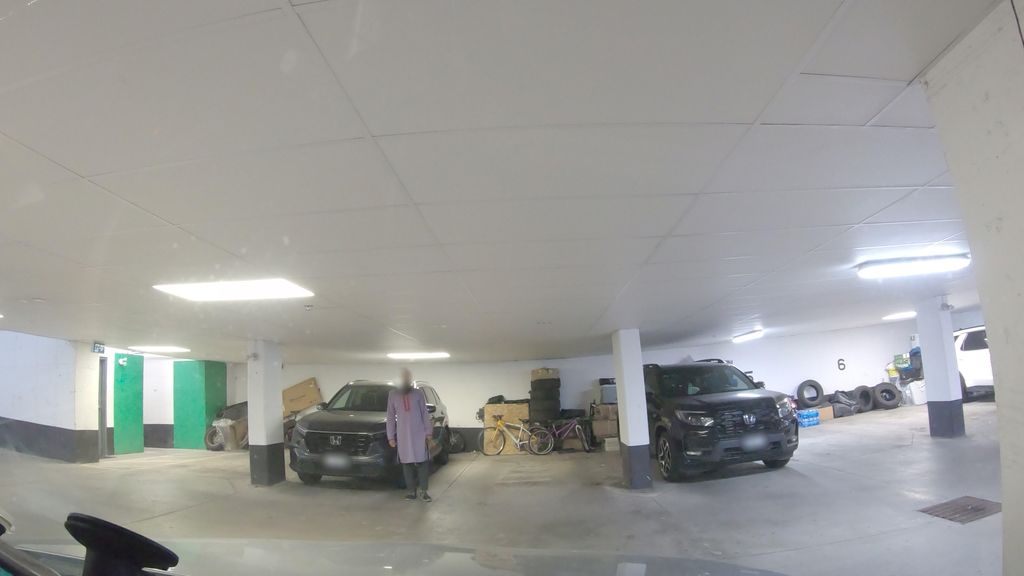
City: toronto